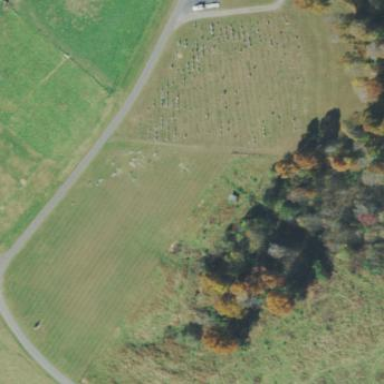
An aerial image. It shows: Cemetery.